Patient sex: M
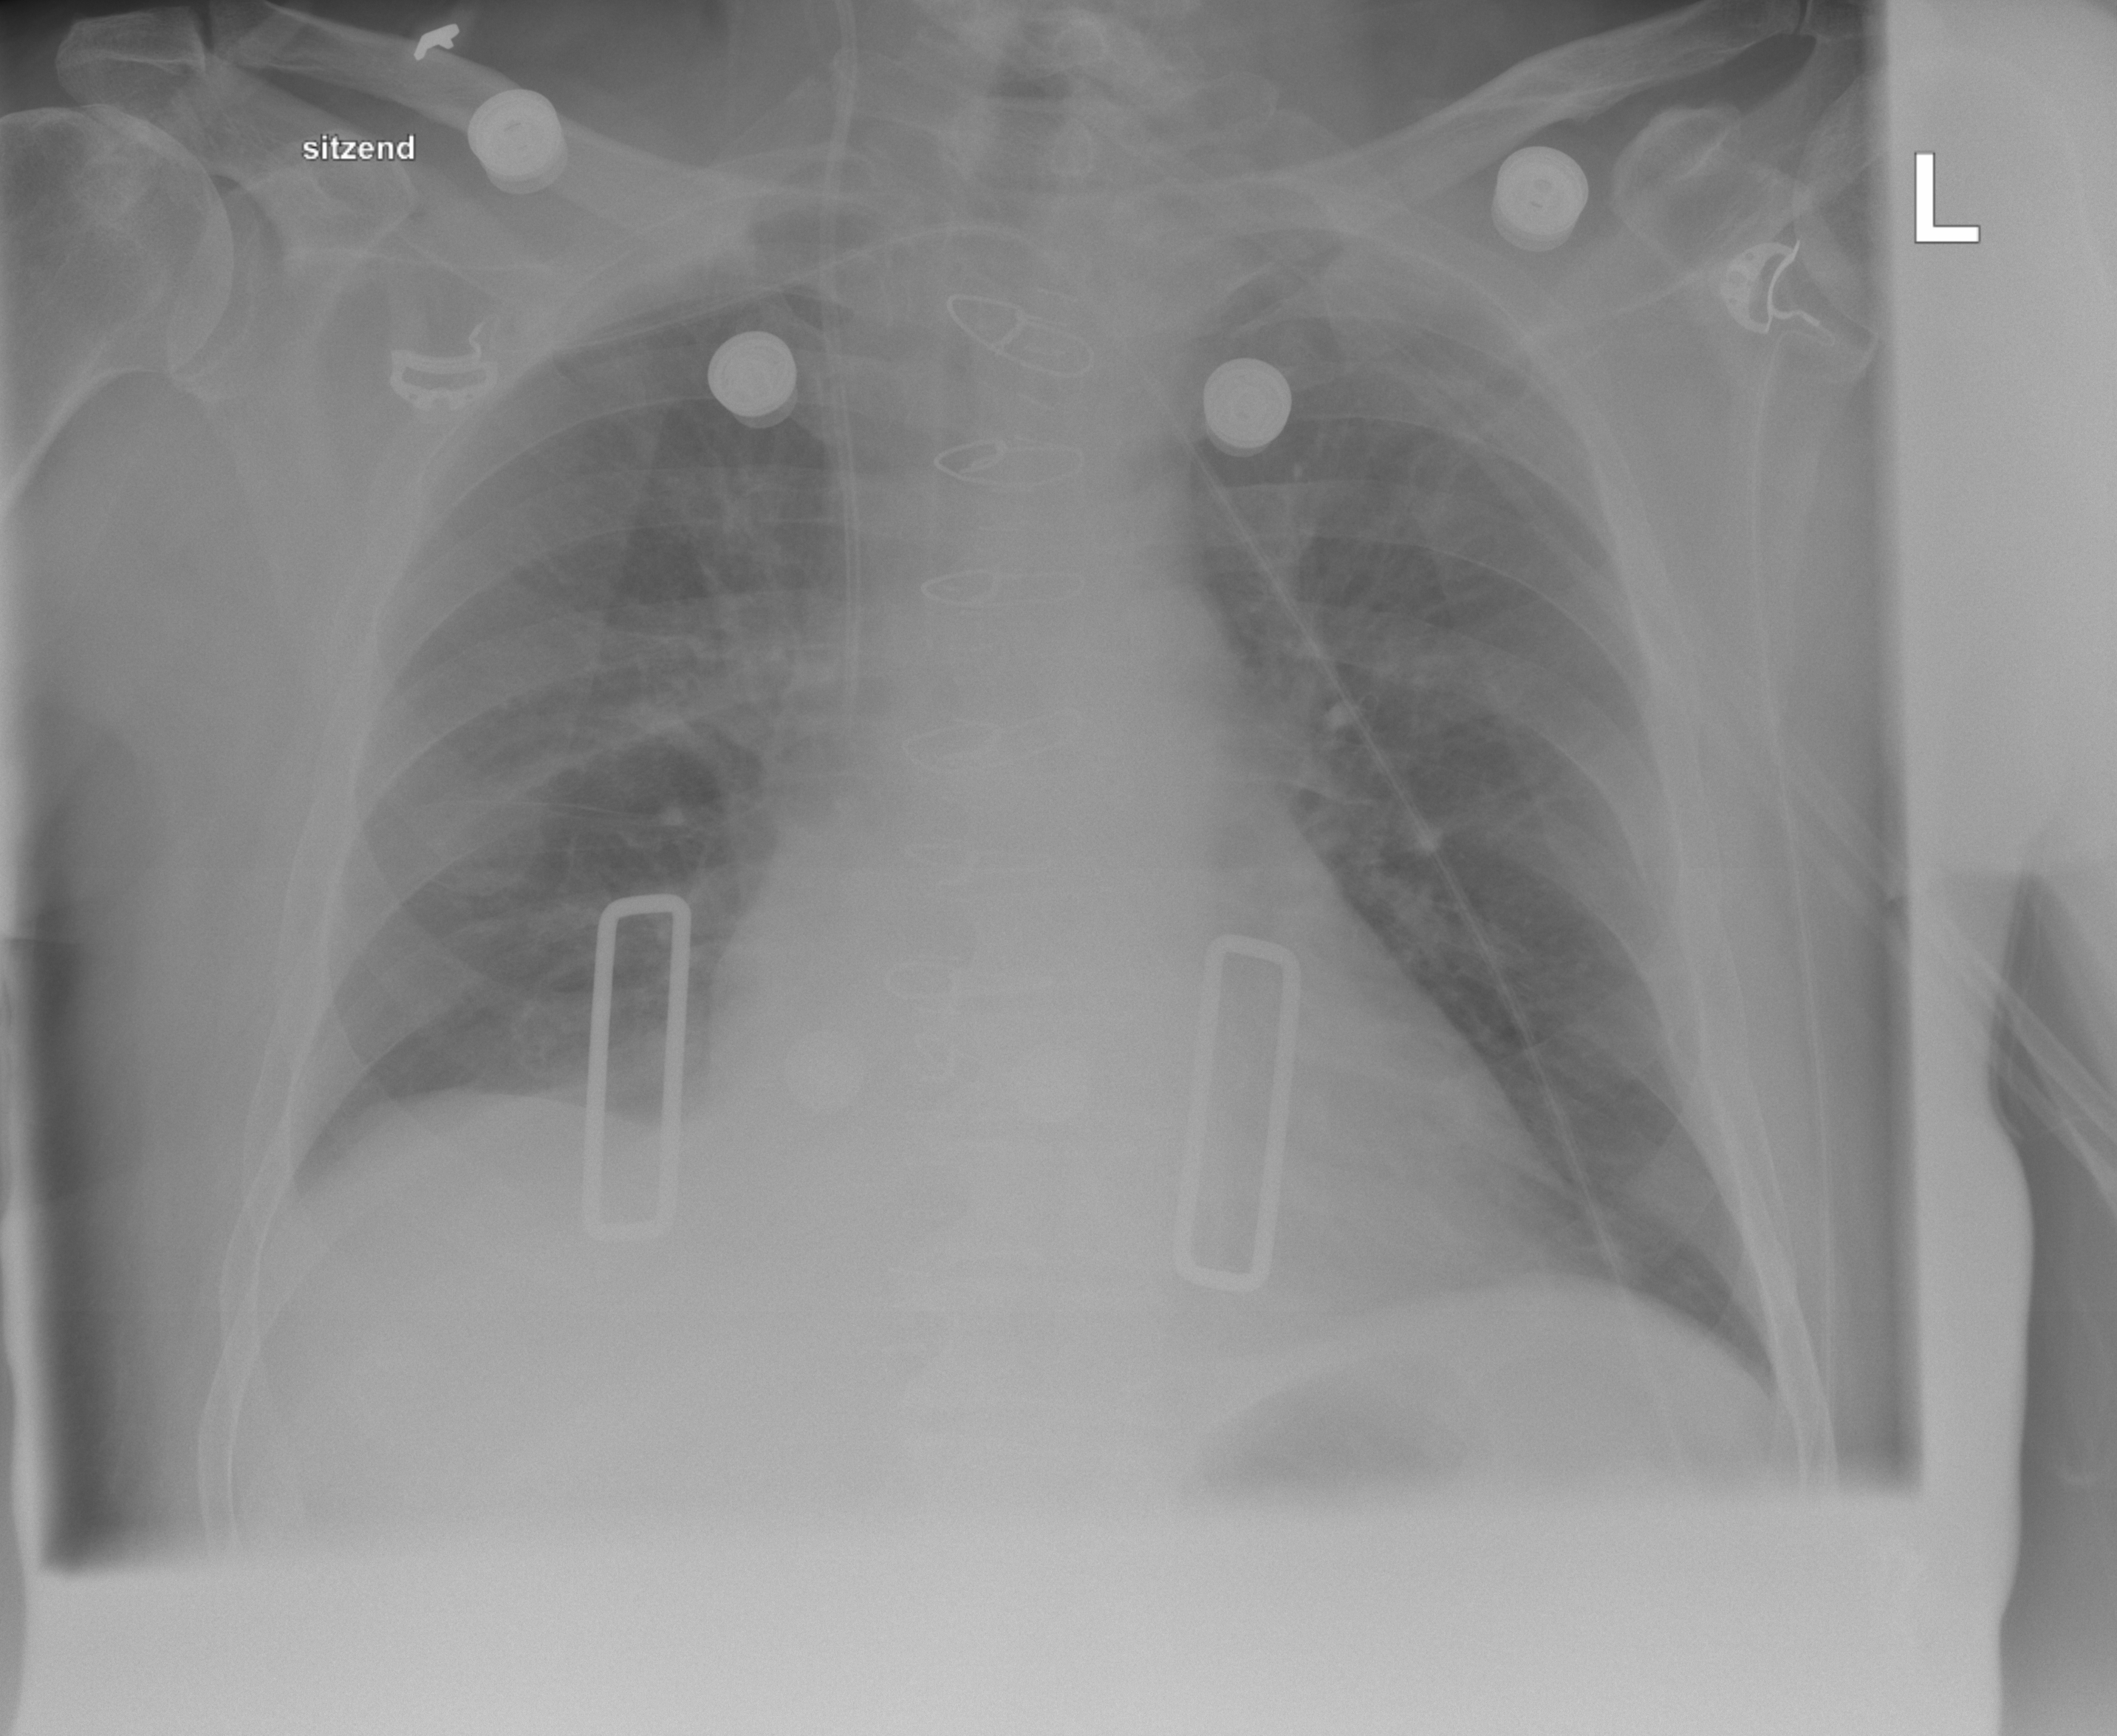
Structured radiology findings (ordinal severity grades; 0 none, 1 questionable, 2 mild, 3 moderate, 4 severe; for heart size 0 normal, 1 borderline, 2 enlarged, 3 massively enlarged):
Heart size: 2
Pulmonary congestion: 1
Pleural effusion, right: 0
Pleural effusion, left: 0
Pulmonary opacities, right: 0
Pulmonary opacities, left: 0
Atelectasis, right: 2
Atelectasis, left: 0